Interaction volume radius: 5 \u00c5
Interaction volume height: 30 \u00c5
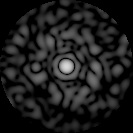
Disorder parameter: 0.8413